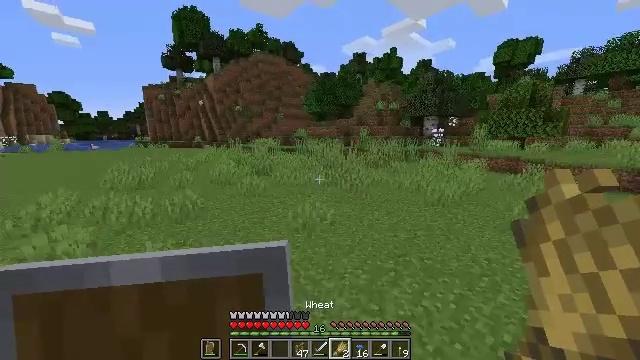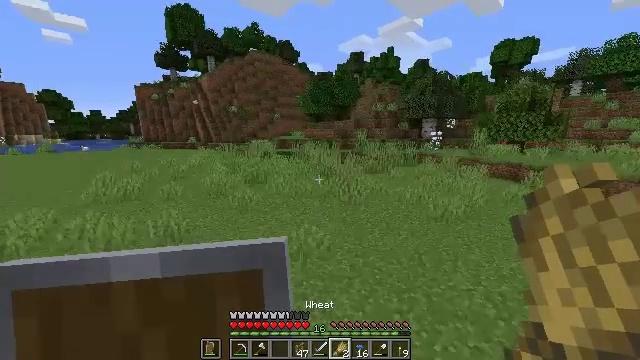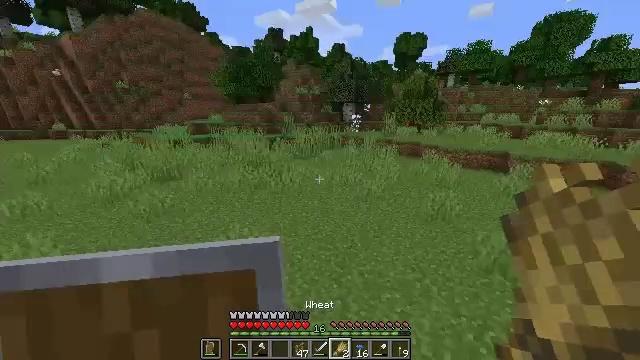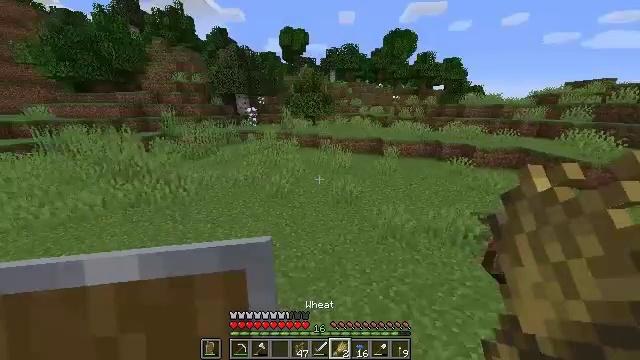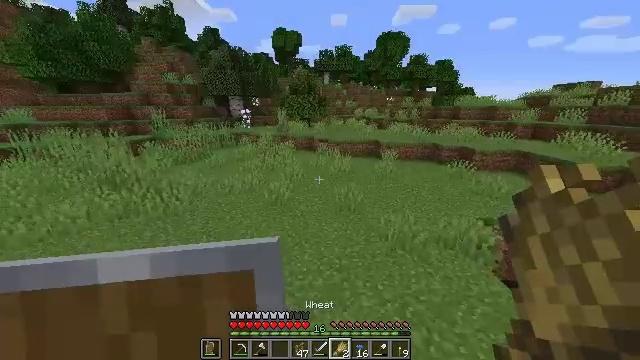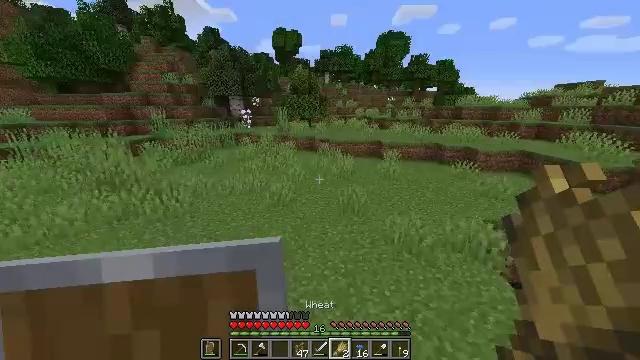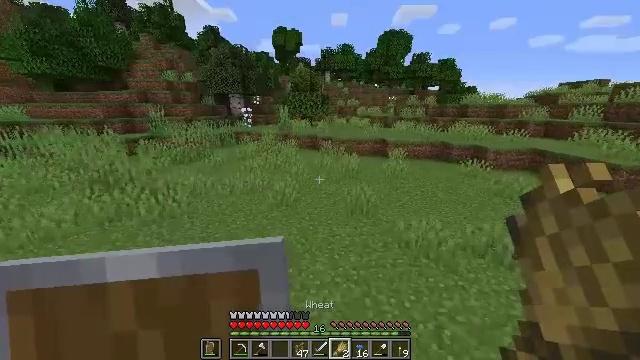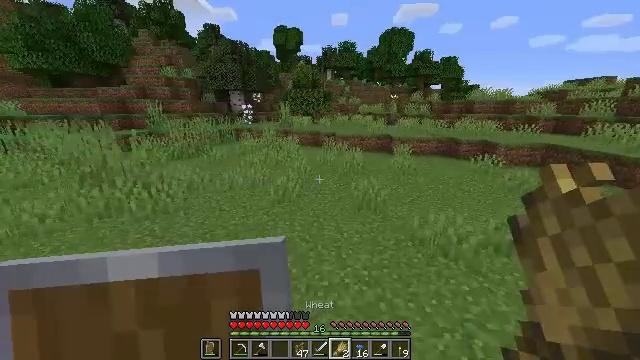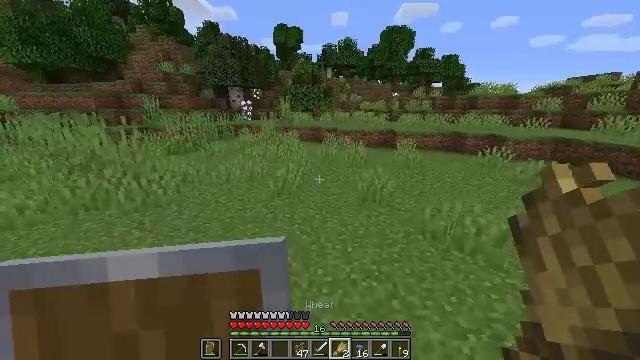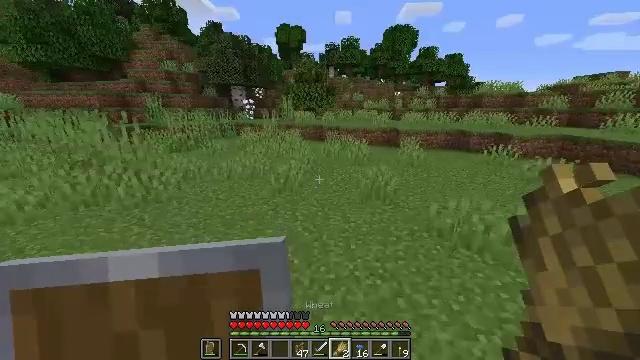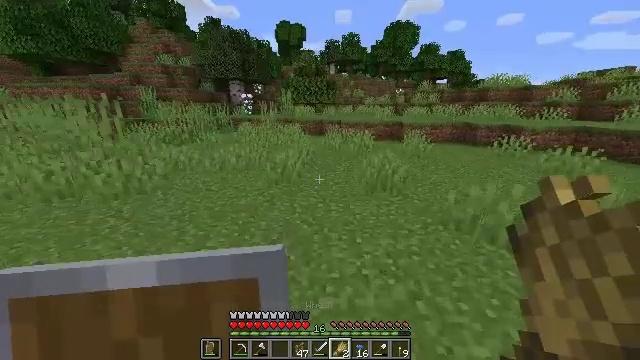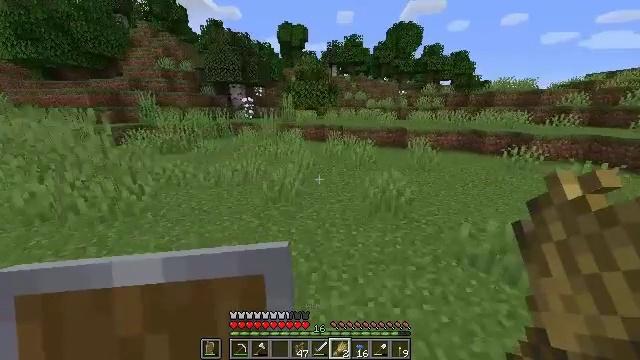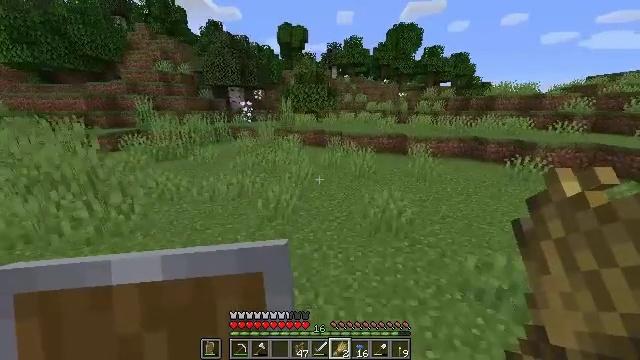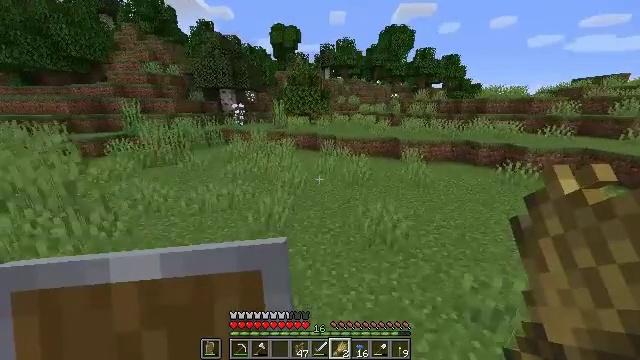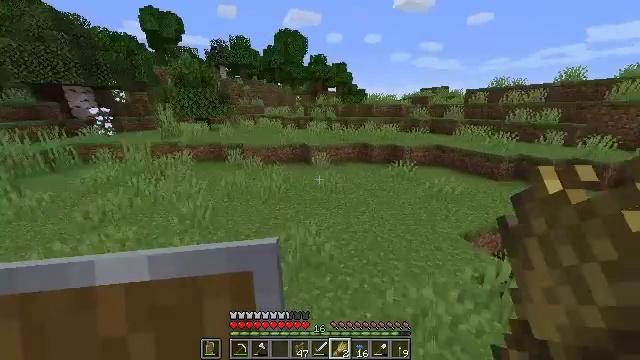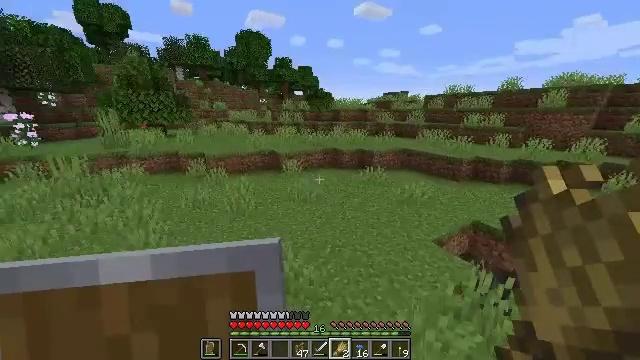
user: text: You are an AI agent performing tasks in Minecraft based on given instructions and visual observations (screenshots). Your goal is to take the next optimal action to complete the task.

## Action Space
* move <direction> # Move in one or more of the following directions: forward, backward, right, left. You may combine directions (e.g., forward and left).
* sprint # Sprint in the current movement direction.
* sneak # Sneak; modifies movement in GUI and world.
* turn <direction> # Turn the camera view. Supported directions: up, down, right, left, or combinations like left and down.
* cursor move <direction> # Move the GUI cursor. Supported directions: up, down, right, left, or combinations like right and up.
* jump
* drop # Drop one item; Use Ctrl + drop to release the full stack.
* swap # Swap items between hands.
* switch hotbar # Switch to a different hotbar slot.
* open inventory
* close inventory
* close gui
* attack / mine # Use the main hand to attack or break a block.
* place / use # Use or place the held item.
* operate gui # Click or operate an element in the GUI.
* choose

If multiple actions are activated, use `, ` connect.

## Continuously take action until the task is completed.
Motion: motion action
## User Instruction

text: Interact with the crafting table to craft an iron hoe.
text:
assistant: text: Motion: move forward, jump
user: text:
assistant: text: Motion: move forward, turn right and down, jump
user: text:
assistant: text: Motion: move forward and move right, turn right and down, jump
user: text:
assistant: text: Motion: move forward and move right, turn right, jump
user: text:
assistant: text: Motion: move forward and move right, jump
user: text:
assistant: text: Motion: move forward and move right, jump
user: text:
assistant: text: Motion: move forward and move right, jump
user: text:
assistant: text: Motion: move forward and move right, jump
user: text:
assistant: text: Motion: move forward and move right, jump
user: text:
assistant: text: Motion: move forward and move right, jump
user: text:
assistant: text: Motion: move forward and move right, jump
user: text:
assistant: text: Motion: move forward, jump
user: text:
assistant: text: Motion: move forward, turn right, jump
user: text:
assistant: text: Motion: move forward and move right, turn right, jump
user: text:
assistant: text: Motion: move forward and move right, turn right, jump
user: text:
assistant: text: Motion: move forward and move right, jump
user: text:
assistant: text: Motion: move forward and move right, turn right, jump
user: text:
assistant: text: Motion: move forward and move right, turn right, jump
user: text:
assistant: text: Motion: move forward and move right, turn right, jump
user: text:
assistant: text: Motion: move forward, turn right, jump
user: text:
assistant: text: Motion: move forward, turn right, jump
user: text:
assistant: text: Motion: move forward, turn right, jump
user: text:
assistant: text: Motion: move forward, turn right, jump
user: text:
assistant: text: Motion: move forward, turn right, jump
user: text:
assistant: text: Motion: move forward, jump
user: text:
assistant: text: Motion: move forward, jump
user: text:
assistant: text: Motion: move forward, jump
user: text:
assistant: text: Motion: move forward, jump
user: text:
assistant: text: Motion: move forward, jump
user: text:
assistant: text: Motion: move forward, jump